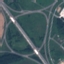
Label: Highway